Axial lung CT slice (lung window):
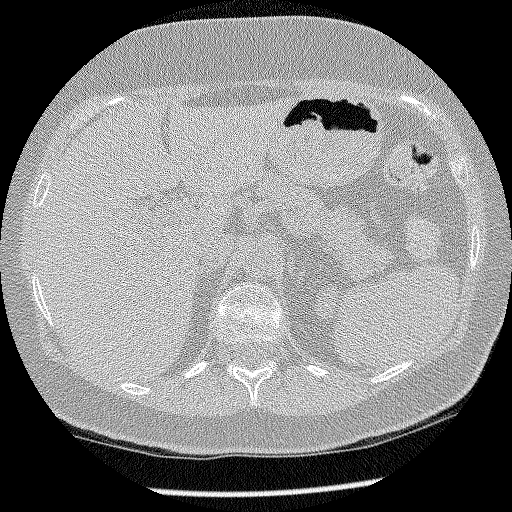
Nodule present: no